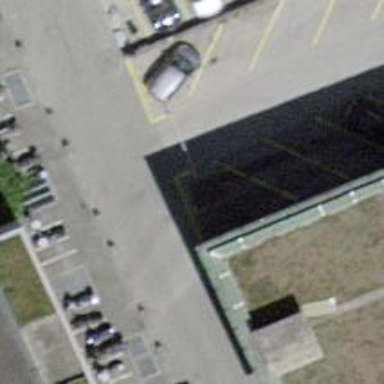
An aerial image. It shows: Lift gate barrier.